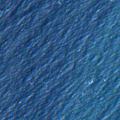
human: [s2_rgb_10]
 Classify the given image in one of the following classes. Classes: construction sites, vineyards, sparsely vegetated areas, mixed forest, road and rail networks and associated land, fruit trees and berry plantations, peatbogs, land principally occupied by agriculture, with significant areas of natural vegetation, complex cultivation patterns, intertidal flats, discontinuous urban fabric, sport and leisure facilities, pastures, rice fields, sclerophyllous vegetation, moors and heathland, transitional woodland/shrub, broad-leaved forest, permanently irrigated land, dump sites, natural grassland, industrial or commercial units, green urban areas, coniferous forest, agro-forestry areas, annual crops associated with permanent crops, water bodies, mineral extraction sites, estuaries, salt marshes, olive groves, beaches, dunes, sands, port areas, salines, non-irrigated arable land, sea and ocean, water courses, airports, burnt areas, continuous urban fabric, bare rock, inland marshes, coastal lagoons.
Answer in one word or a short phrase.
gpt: sea and ocean